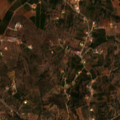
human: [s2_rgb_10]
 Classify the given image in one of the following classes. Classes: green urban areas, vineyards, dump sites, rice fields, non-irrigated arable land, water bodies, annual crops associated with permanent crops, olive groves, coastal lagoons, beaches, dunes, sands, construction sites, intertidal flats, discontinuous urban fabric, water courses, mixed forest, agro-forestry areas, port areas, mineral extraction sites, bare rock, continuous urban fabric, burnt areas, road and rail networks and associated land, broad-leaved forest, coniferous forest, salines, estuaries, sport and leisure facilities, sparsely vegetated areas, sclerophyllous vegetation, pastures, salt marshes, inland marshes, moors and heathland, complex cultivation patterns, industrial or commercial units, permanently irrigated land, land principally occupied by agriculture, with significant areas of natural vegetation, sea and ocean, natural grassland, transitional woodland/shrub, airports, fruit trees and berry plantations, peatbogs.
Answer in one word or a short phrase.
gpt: fruit trees and berry plantations, olive groves